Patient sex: M
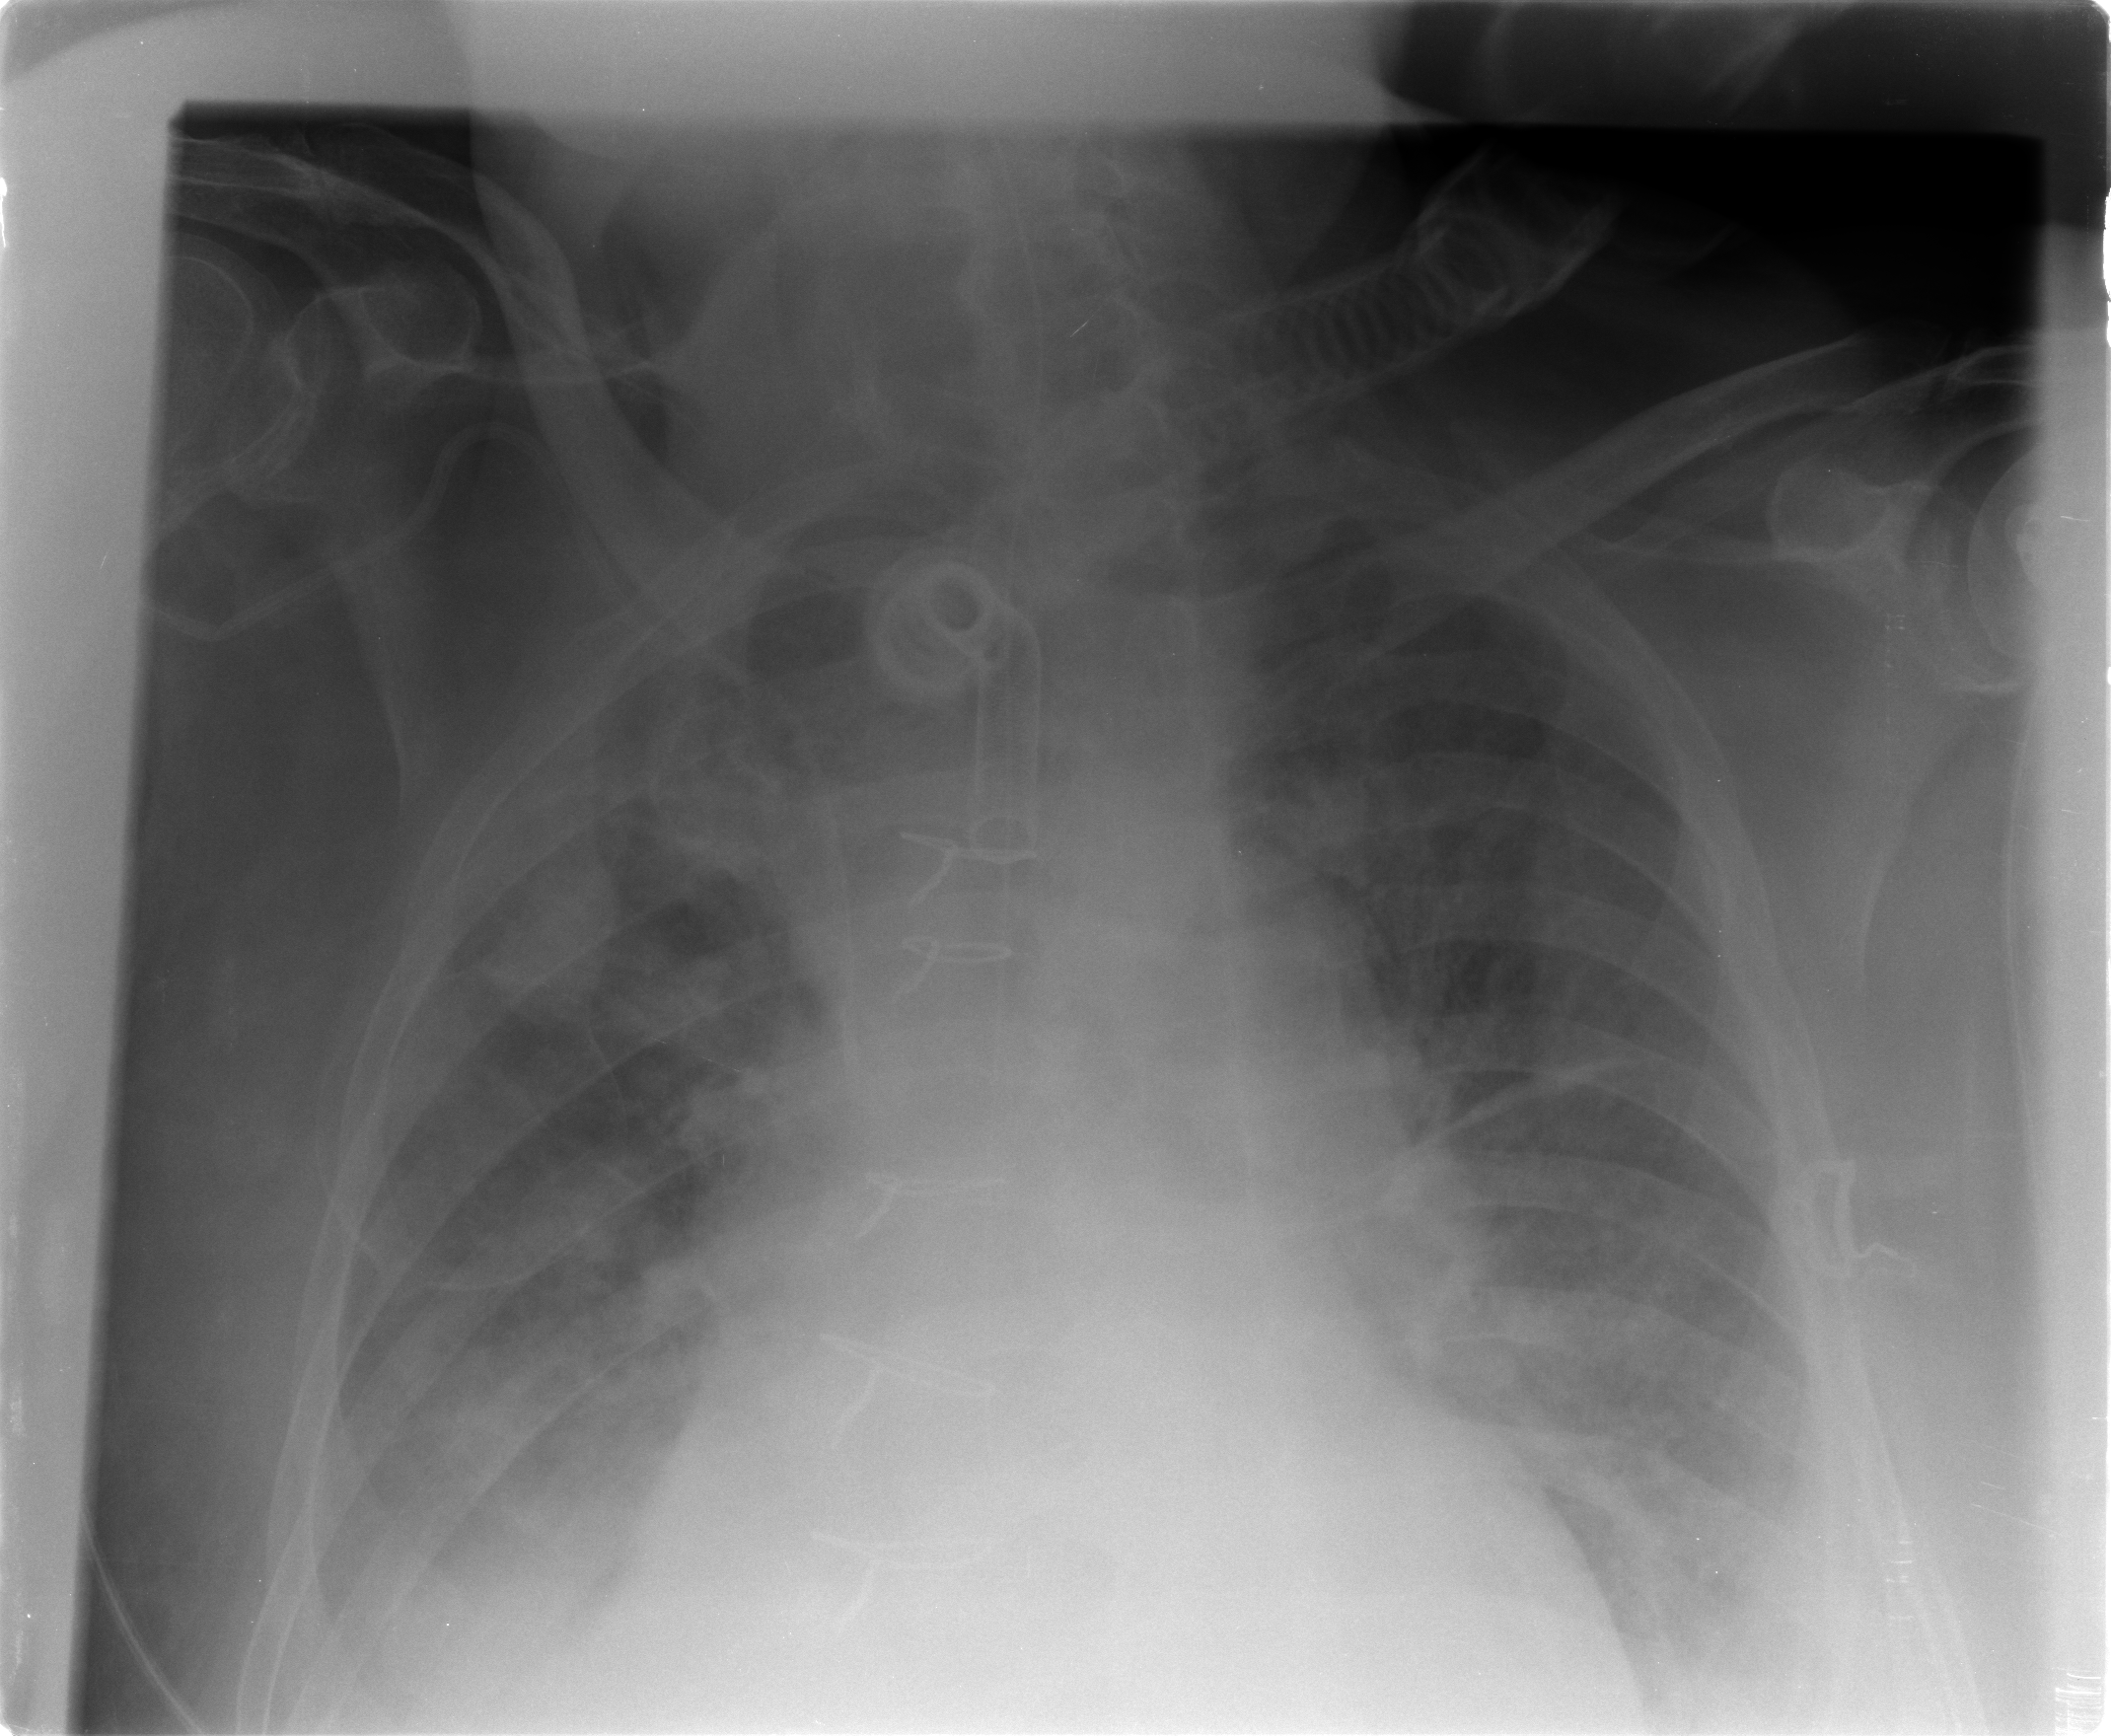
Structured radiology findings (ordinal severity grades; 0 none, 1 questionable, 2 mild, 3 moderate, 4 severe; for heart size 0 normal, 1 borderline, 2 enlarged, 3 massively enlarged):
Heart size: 2
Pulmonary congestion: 2
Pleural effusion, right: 2
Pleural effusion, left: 2
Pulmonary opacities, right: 4
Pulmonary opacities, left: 3
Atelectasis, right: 3
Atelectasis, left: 3